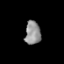
Tissue: prostate
Cell type: T cells
Senescence score: 0.2871
Nuclear area (px): 355
Mean DAPI intensity: 146.465